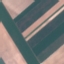
Label: AnnualCrop